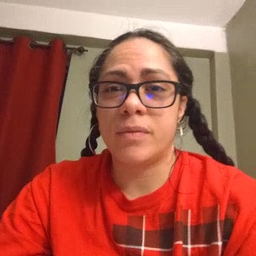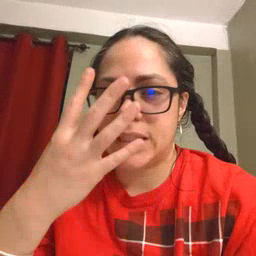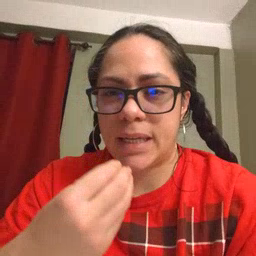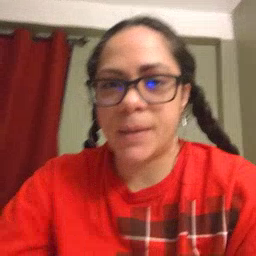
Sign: sleep